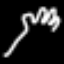
Label: fork